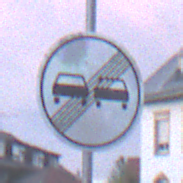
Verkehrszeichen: EndeUeberholverbot
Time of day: SunriseSunset
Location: Outdoor (Urban)
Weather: PartlyCloudy
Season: NotSpecified
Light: Natural